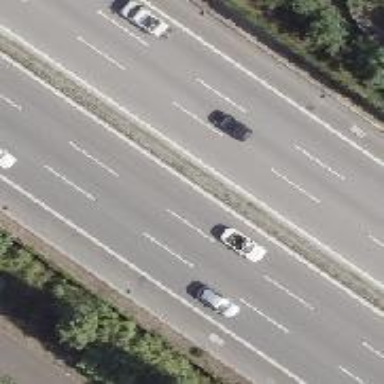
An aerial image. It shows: Motorway with concrete surface.